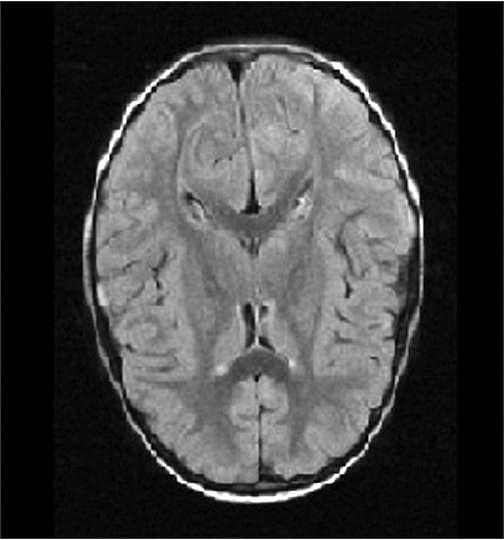
Label: notumor